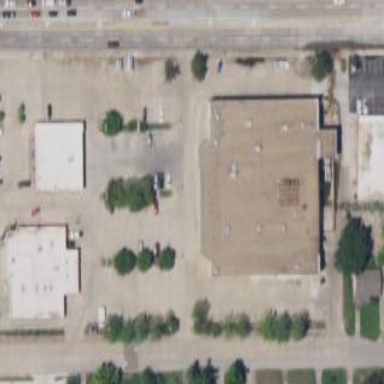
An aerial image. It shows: Retail building.